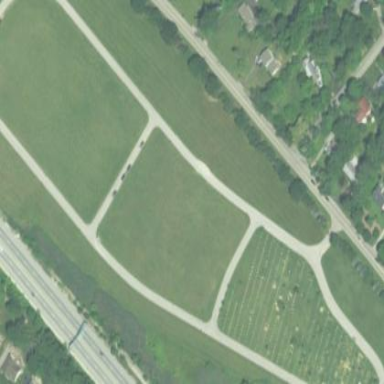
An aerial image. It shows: Cemetery.